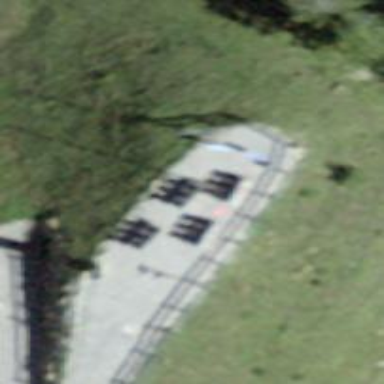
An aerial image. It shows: Viewpoint for tourists.